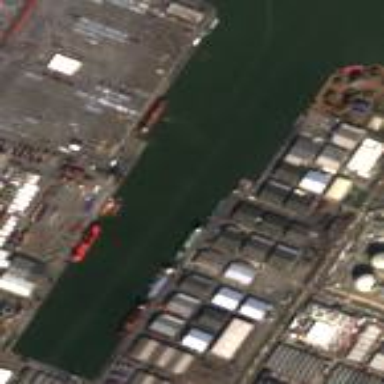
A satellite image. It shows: Waterfront with dock in the harbor.